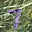
Label: 7